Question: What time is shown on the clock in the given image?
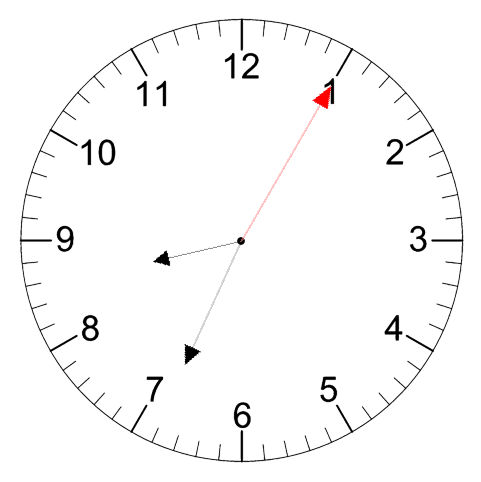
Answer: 08:34:05